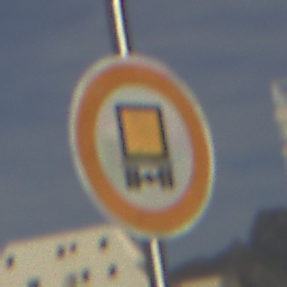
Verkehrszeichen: VerbotKennzeichnungspflichtigeKraftfahrzeugeGefaehrlicheGueter
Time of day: MorningAfternoon
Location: Outdoor (Suburban)
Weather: PartlyCloudy
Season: NotSpecified
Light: Natural